Question: I shoot the following Post request to a remote apache server,hosting a small php script:
The POST:
'''
var request = $.ajax({
type: 'POST',
url: 'http://my.server.on.port/mmm.php',
data: { abc: "abcdefghijklmnopqrstuvwxyz" } })
.done(function(data) { alert("success :"+data.slice(0, 100)); });
request.fail(function(jqXHR, textStatus) {
alert( "Request failed: " + request.reponseText + " " + request.status +" " + request.statusText +" " +request.responseText );
});
'''
mmm.php script:
'''
<?php echo json_encode(array("first"=>"XXXXX","last"=>"YYYYY")); ?>
'''
httpd.conf:
'''
ServerName my.server.on.port
DocumentRoot "/var/www/html"
<Directory "/var/www/html">
Options Indexes FollowSymLinks
AllowOverride None
Order allow,deny
Allow from all
</Directory>
NameVirtualHost "my.server.on.port"
Listen 80
<VirtualHost *:80>
DocumentRoot "/var/www/html/QR/tst"
ServerName "my.server.on.port:80"
<Directory "/var/www/html/QR/tst">
Options Indexes MultiViews FollowSymLinks
AllowOverride All
Order allow,deny
Allow from all
</Directory>
<Directory "/var/www/html/QR/tst/css/smoothness">
Options Indexes MultiViews FollowSymLinks
AllowOverride All
Order allow,deny
Allow from all
</Directory>
<Directory "/var/www/html/QR/tst/development-bundle">
Options Indexes MultiViews FollowSymLinks
AllowOverride All
Order allow,deny
Allow from all
</Directory>
<Directory "/var/www/html/QR/tst/development-bundle/ui">
Options Indexes MultiViews FollowSymLinks
AllowOverride All
Order allow,deny
Allow from all
</Directory>
<Directory "/var/www/html/QR/tst/development-bundle/demos">
Options Indexes MultiViews FollowSymLinks
AllowOverride All
Order allow,deny
Allow from all
</Directory>
</VirtualHost>
'''
The reply from the server is 304. all files has 755 permission. No idia how to solve this. thanx!
'''
HTTP/1.1 304 Not Modified
Date: Sat, 21 Jul 2012 08:45:38 GMT
Server: Apache/2.2.22 (Fedora)
Connection: close
ETag: "c0744-f7a-4c553071e0d4e"
'''
this is the alert with the error:

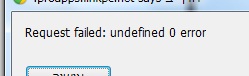
Answer: This Works for me (tested on chrome and IE):
'''
var request = $.ajax({
type: "post",
url: "mmm.php",
data:"abcdefghijklmnopqrstuvwxyz",
success:function(data){ alert("success: " +JSON.stringify(data)); },
error:function(data){ alert("error "+JSON.stringify(data)); },
statusCode:{
200:function(){alert("200 OK");},
304:function(){alert("304 Not Modified");},
404:function(){alert("404 No Found");}},
isModified:function(){alert("Something was modified");}
});
'''
Thanks to anyone that helped!